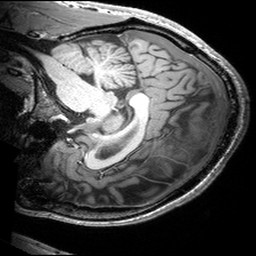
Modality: T1w
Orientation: sagittal
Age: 25
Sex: male
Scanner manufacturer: siemens
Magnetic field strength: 3 T
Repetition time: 2.53 s
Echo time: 0.00299 s